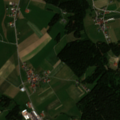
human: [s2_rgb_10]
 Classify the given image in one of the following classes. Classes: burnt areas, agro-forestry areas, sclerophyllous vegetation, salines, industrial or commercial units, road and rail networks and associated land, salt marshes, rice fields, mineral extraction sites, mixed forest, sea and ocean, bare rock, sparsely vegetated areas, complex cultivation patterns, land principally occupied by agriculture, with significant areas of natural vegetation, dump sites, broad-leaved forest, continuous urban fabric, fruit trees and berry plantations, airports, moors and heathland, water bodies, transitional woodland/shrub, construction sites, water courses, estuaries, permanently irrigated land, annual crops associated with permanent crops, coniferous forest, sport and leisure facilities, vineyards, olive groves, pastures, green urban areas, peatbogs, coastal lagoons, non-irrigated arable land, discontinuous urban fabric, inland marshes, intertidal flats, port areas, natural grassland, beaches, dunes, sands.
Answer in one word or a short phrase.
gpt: discontinuous urban fabric, complex cultivation patterns, coniferous forest, mixed forest